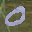
Label: 0